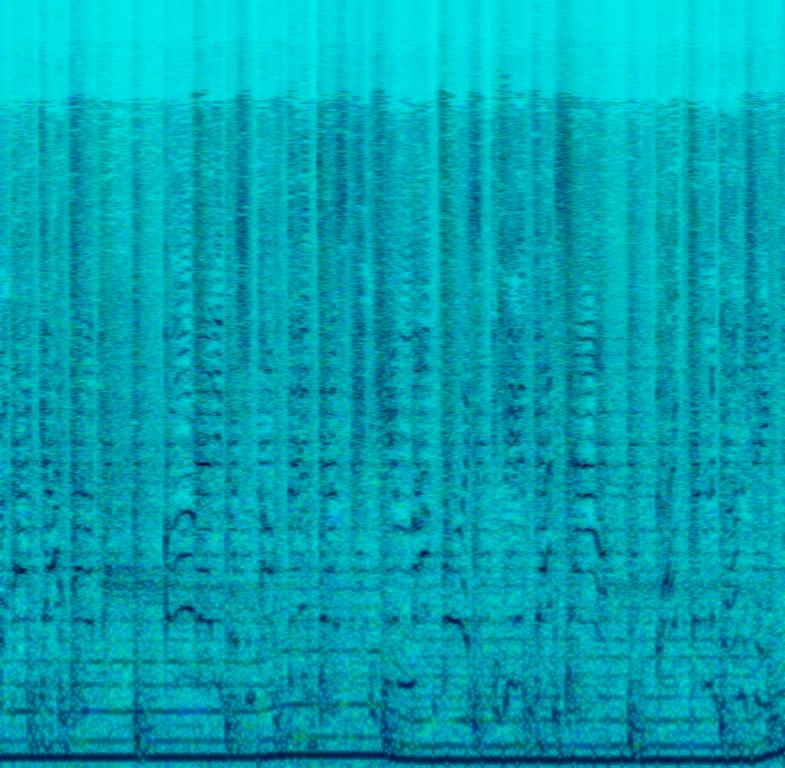
The music features a female voice singing a repeating melody. The drums play a light repeating rhythm. A synth bass is playing long notes and sliding in-between them. An electronic sound imitating a sort of electronic organ is playing two chords per beat. The music invites the listener to dance.